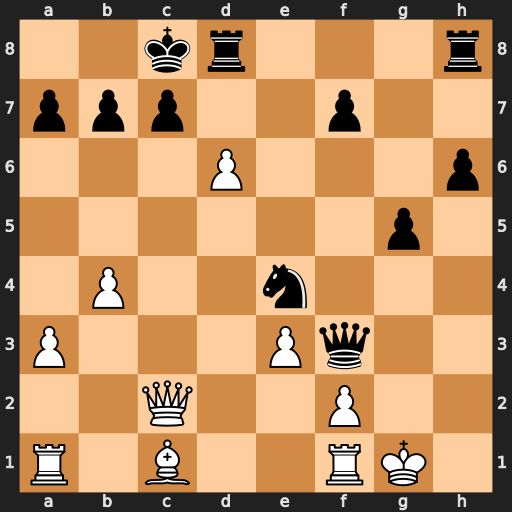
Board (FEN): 2kr3r/ppp2p2/3P3p/6p1/1P2n3/P3Pq2/2Q2P2/R1B2RK1
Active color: w
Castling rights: -
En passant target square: -
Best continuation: Qxc7#